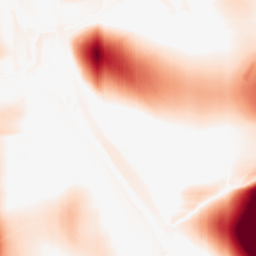
Category: morphological
Decomposition family: rolling_ball
Decomposition parameters: radius: 50
Upsampling method: cubic_catmull_rom
Upsampling parameters: scale: 8
Upsampling scale: 8